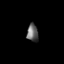
Tissue: lung
Cell type: Endothelial cells
Senescence score: 0.1445
Nuclear area (px): 198
Mean DAPI intensity: 100.535